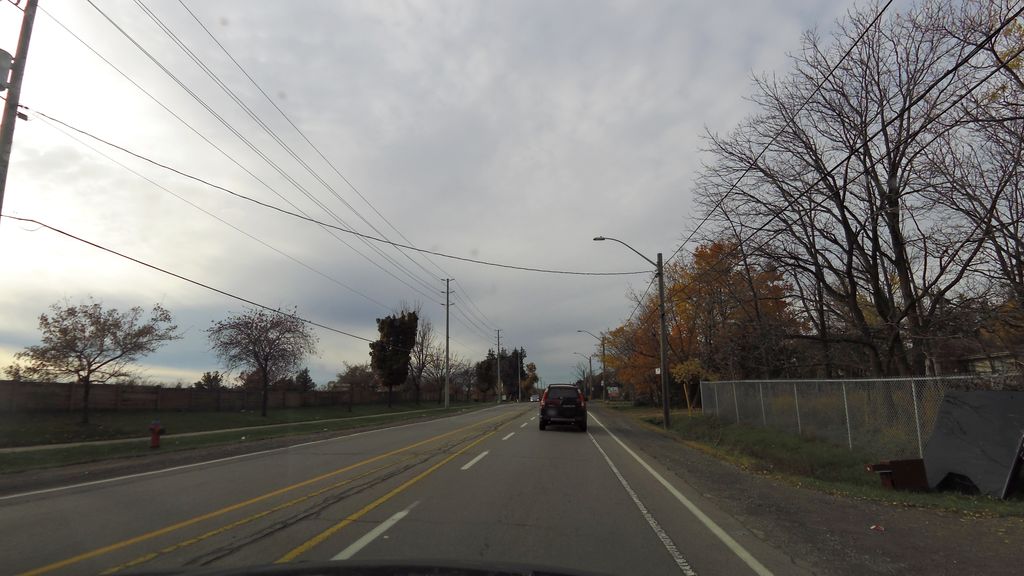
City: hamilton